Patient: sex M, age 66
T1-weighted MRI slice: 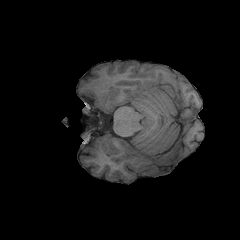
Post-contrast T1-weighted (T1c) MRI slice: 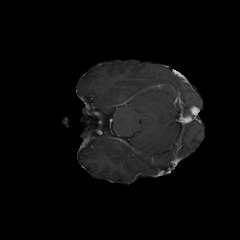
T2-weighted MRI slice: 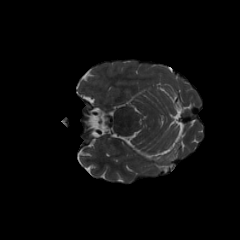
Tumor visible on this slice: no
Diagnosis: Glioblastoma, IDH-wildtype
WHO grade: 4